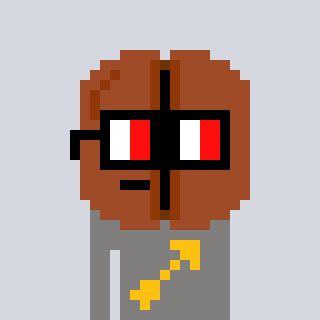
a pixel art character with square glasses with black frames and red eyes, a coffeebean-shaped head and a bluegrey-colored body on a cool background